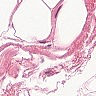
Metastatic tissue present: no